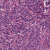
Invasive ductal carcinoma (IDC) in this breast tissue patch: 1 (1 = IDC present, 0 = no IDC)